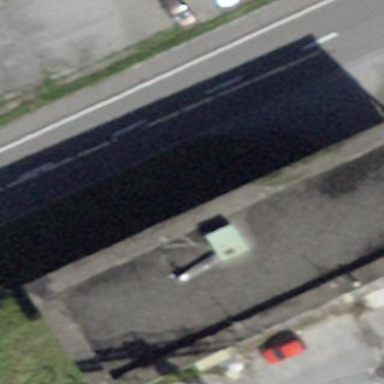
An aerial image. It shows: Industrial building.